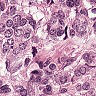
Metastatic tissue present: yes